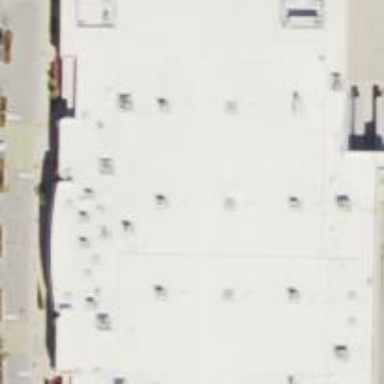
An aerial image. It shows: Retail building that houses department store.